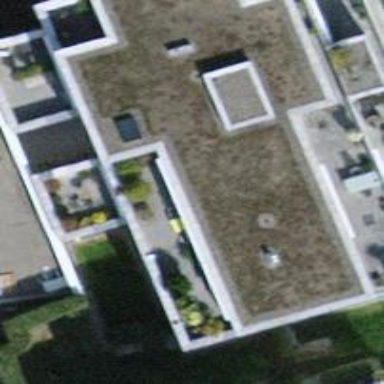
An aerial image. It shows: Building with apartments and flat roof.